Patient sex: F
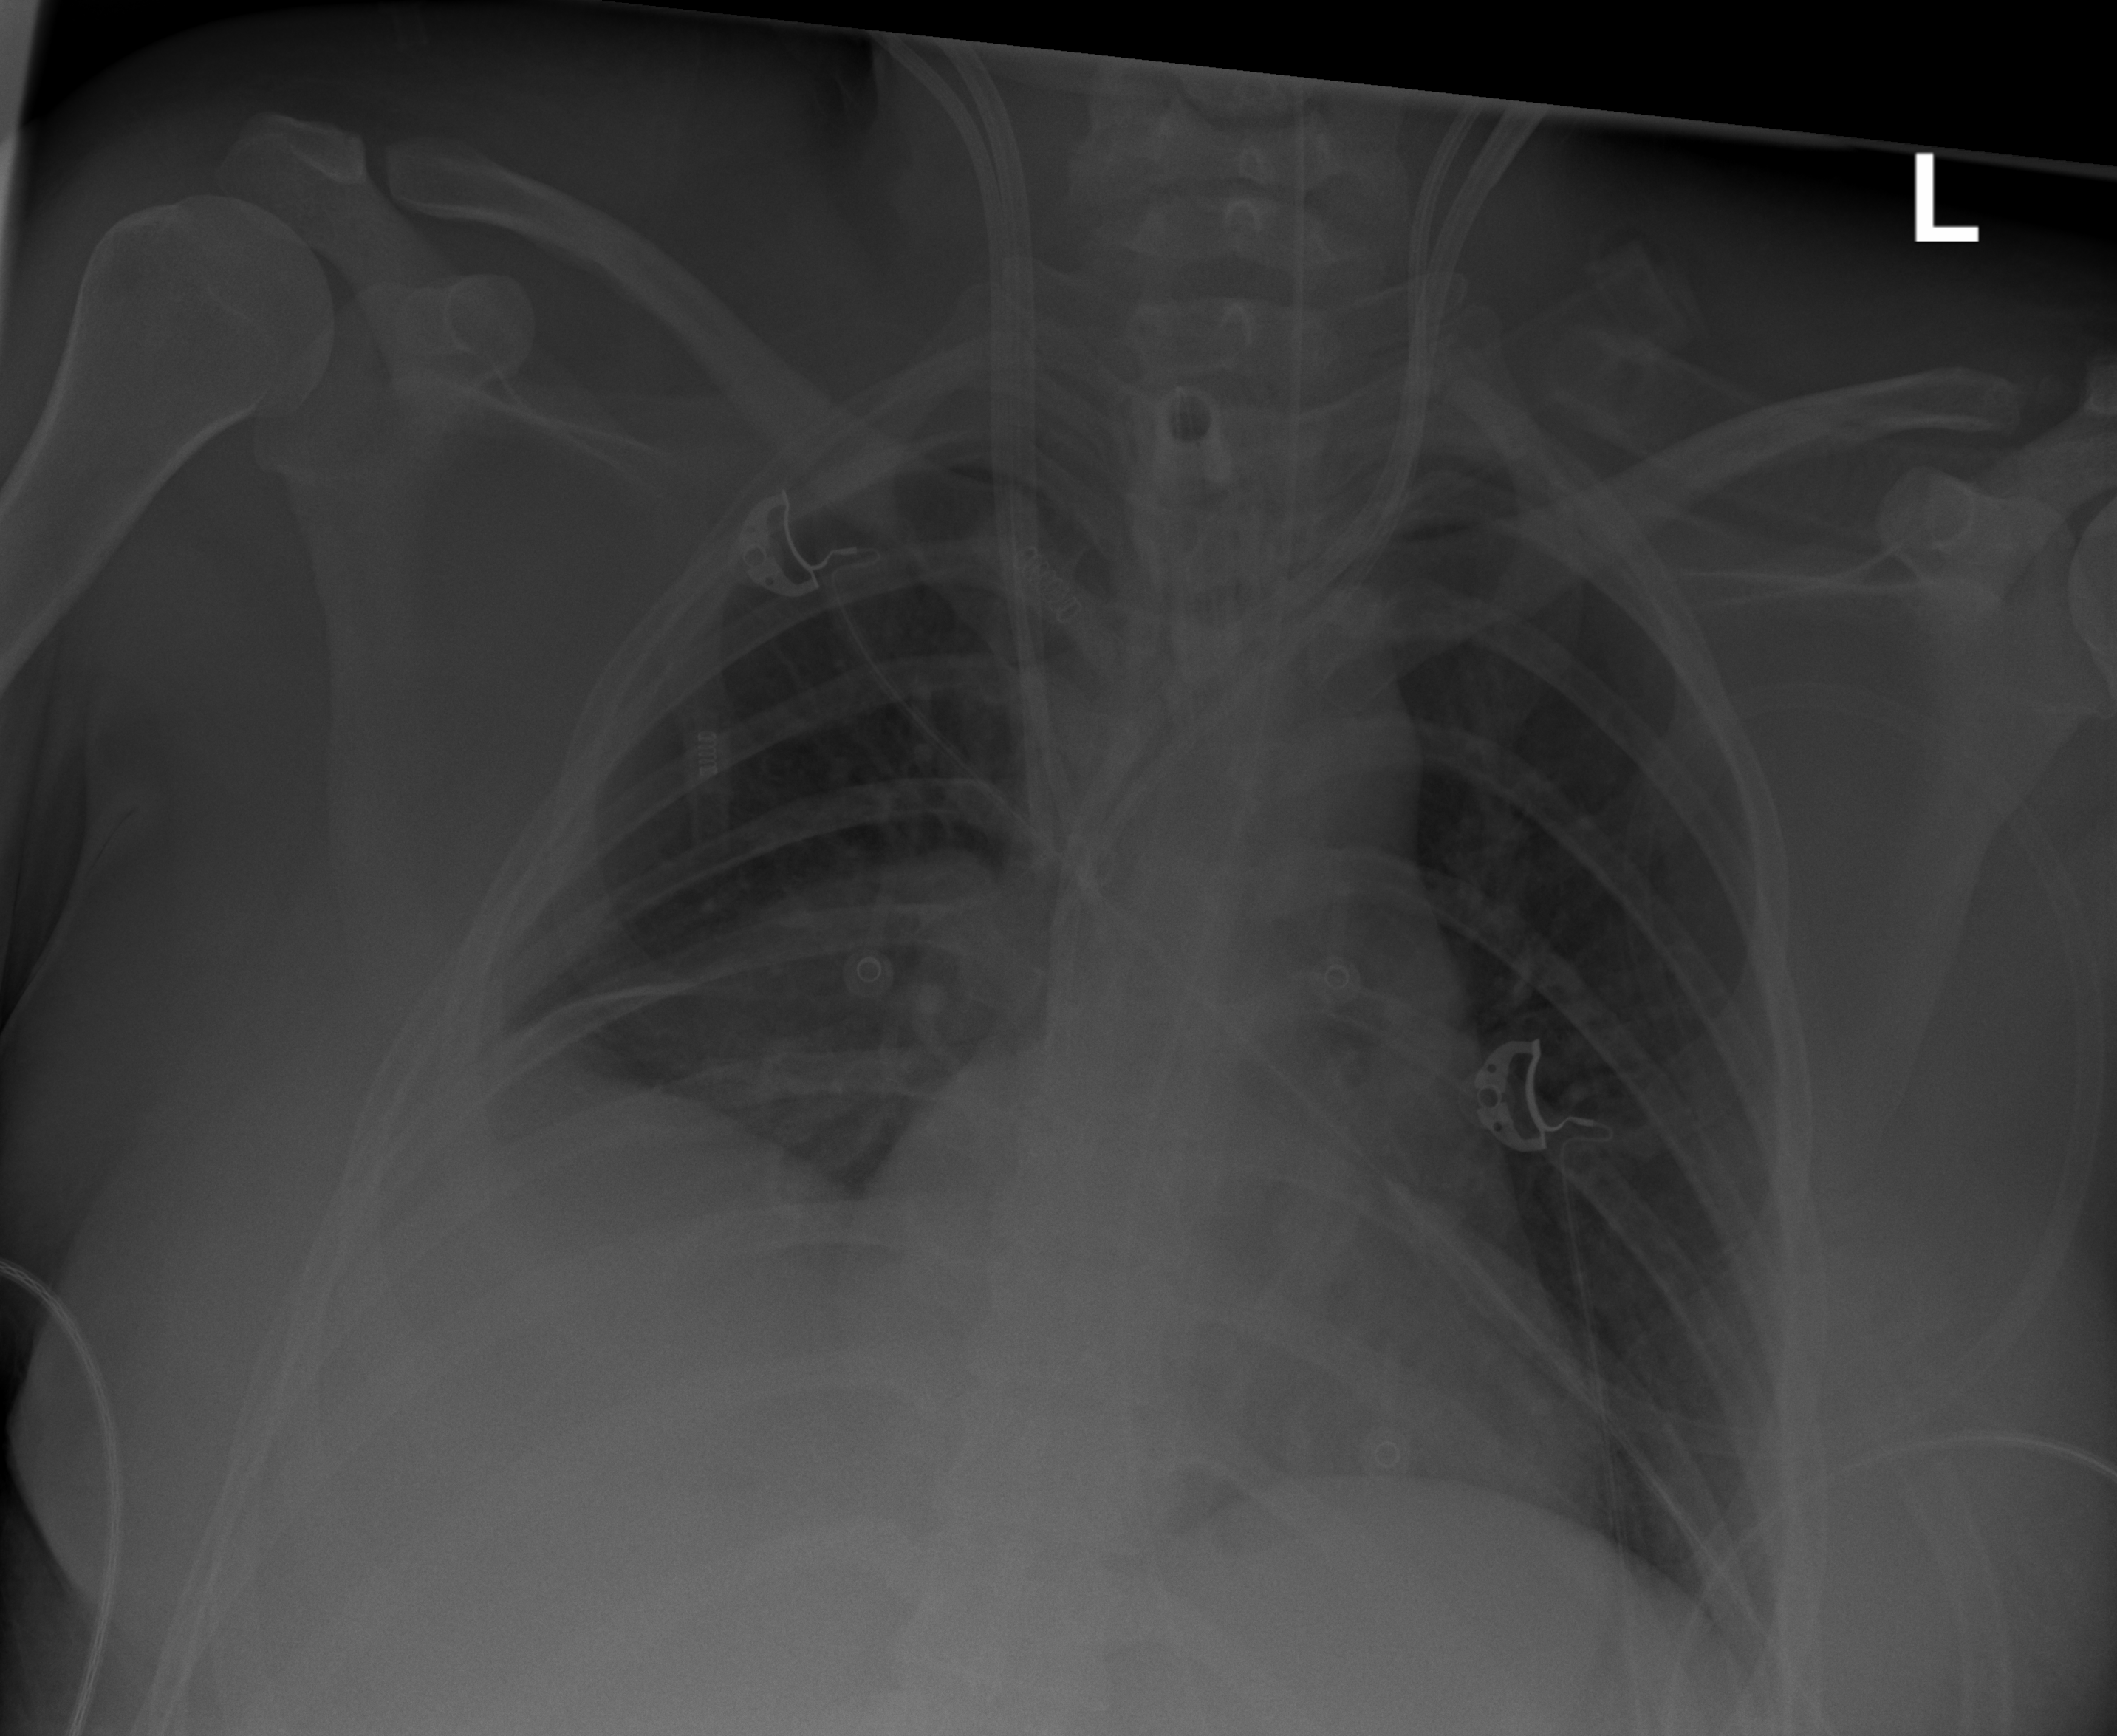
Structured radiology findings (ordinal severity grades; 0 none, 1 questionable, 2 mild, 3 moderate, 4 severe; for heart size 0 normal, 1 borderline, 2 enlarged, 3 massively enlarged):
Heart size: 0
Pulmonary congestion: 0
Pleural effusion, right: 2
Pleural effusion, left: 0
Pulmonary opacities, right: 2
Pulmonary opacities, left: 0
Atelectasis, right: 2
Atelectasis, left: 0